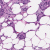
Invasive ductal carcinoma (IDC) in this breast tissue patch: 1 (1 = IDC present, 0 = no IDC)